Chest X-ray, AP view. Patient: 52 years old, sex M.
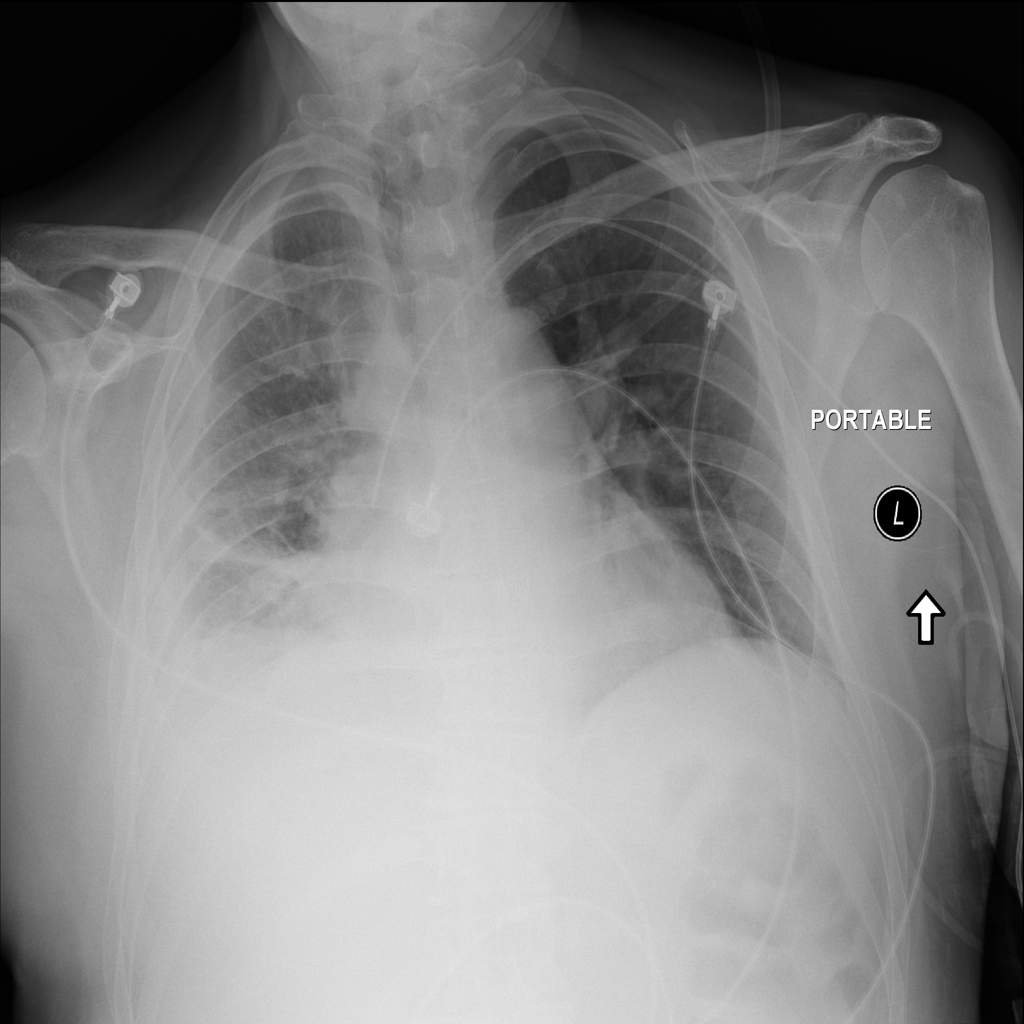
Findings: No Finding